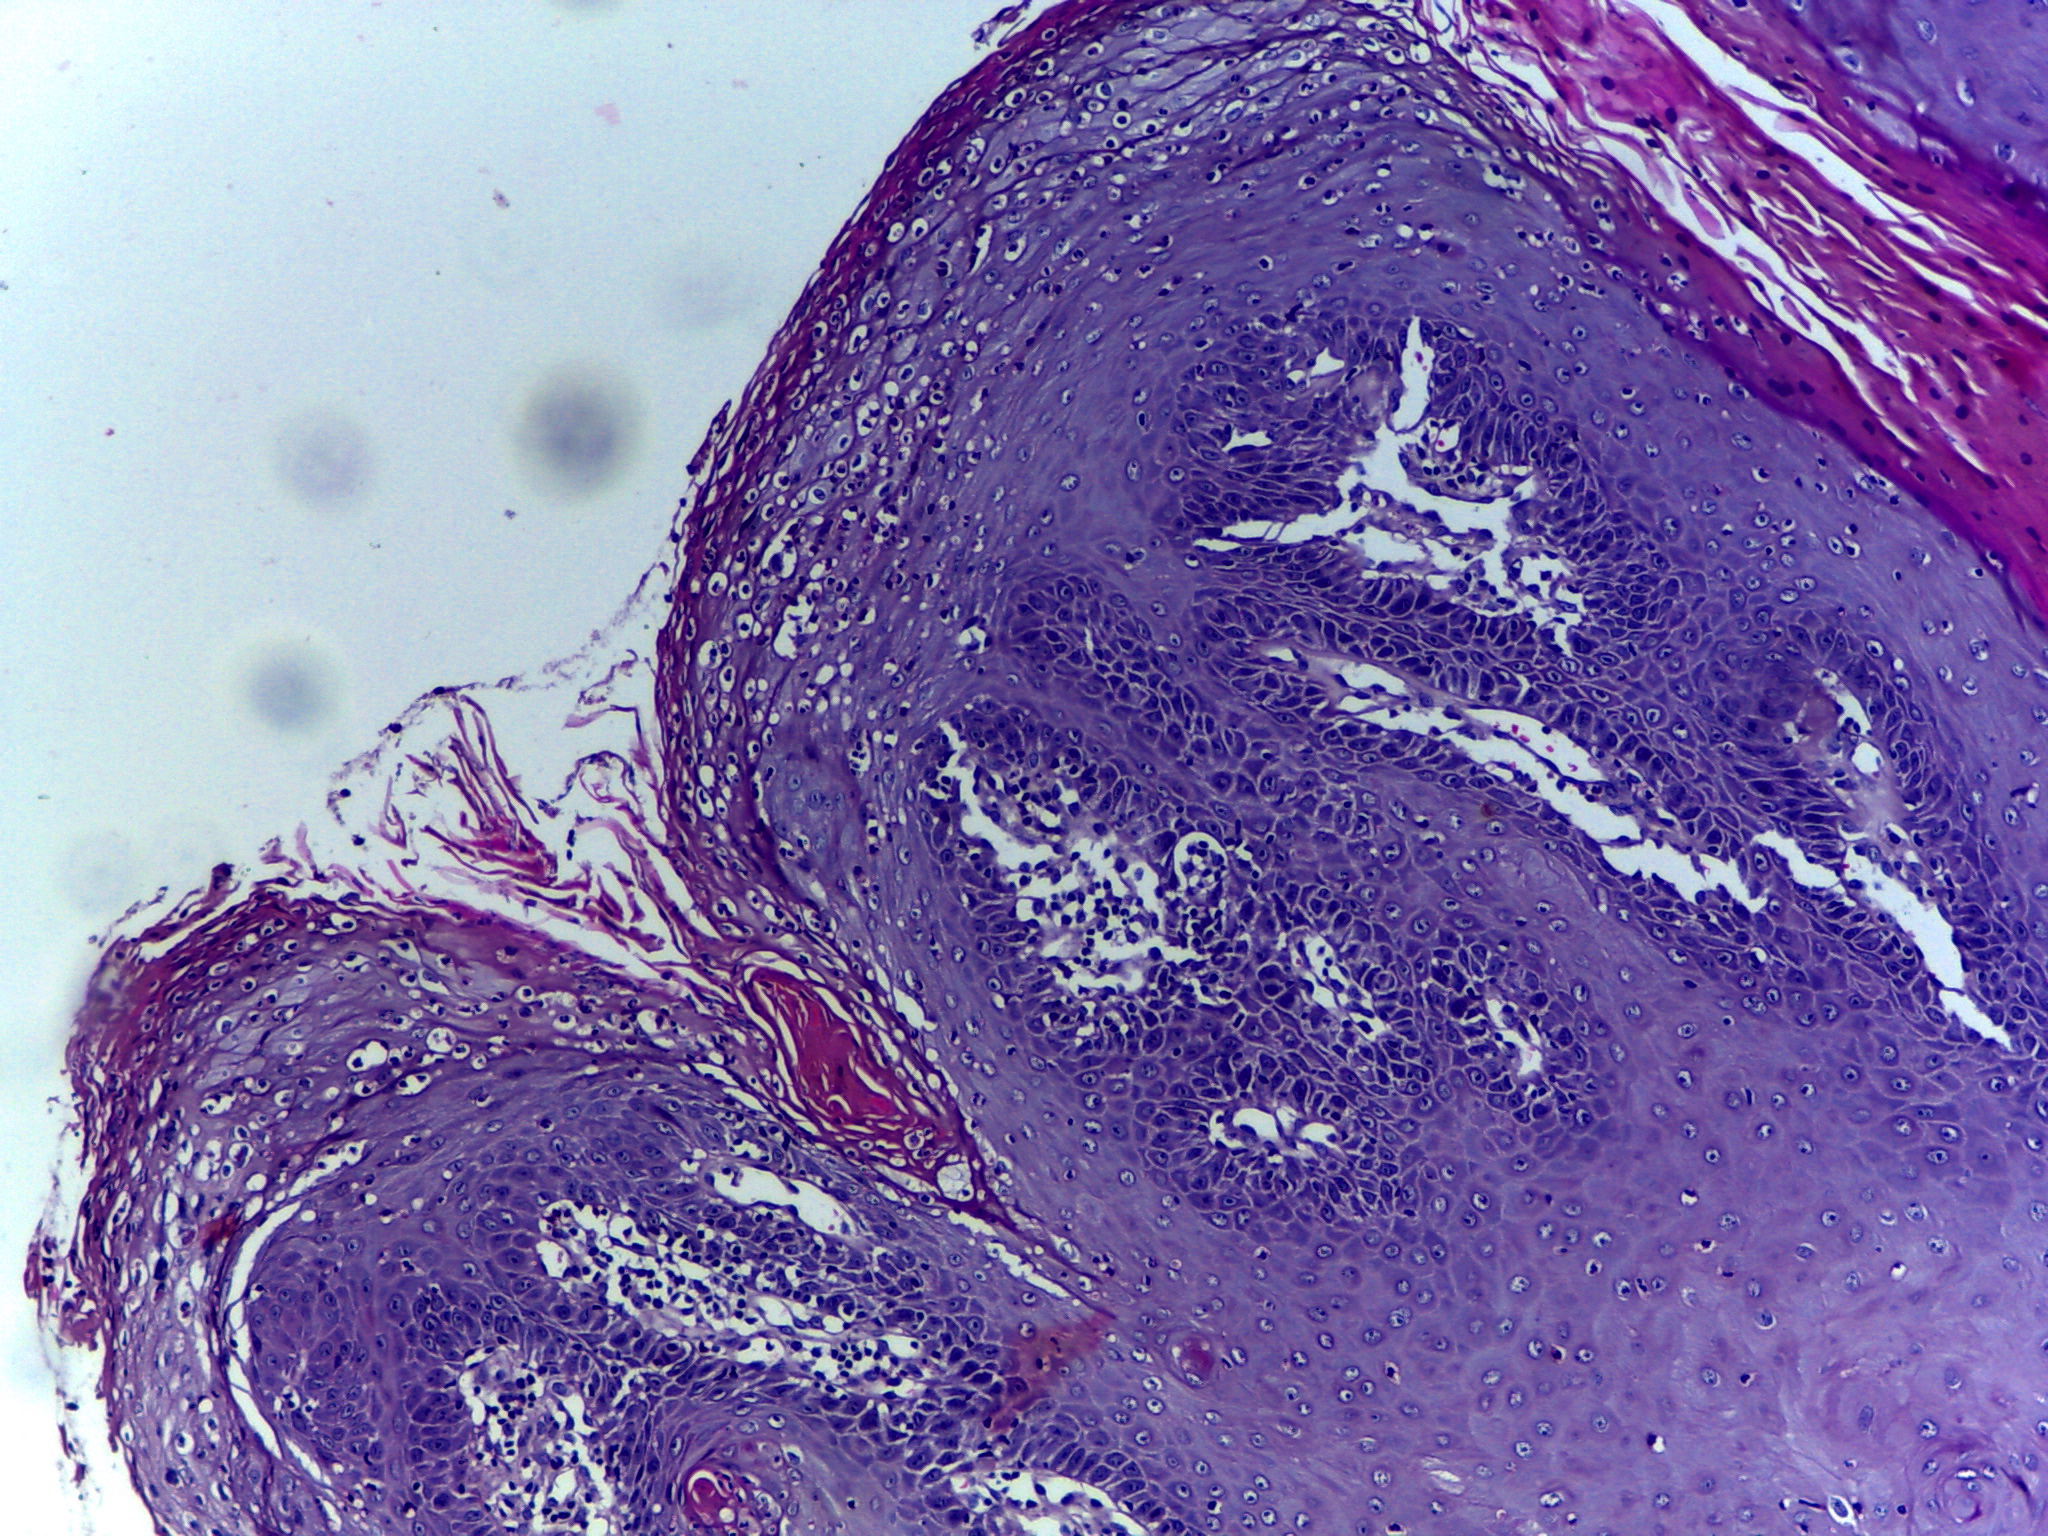
Diagnosis: OSCC